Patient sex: M
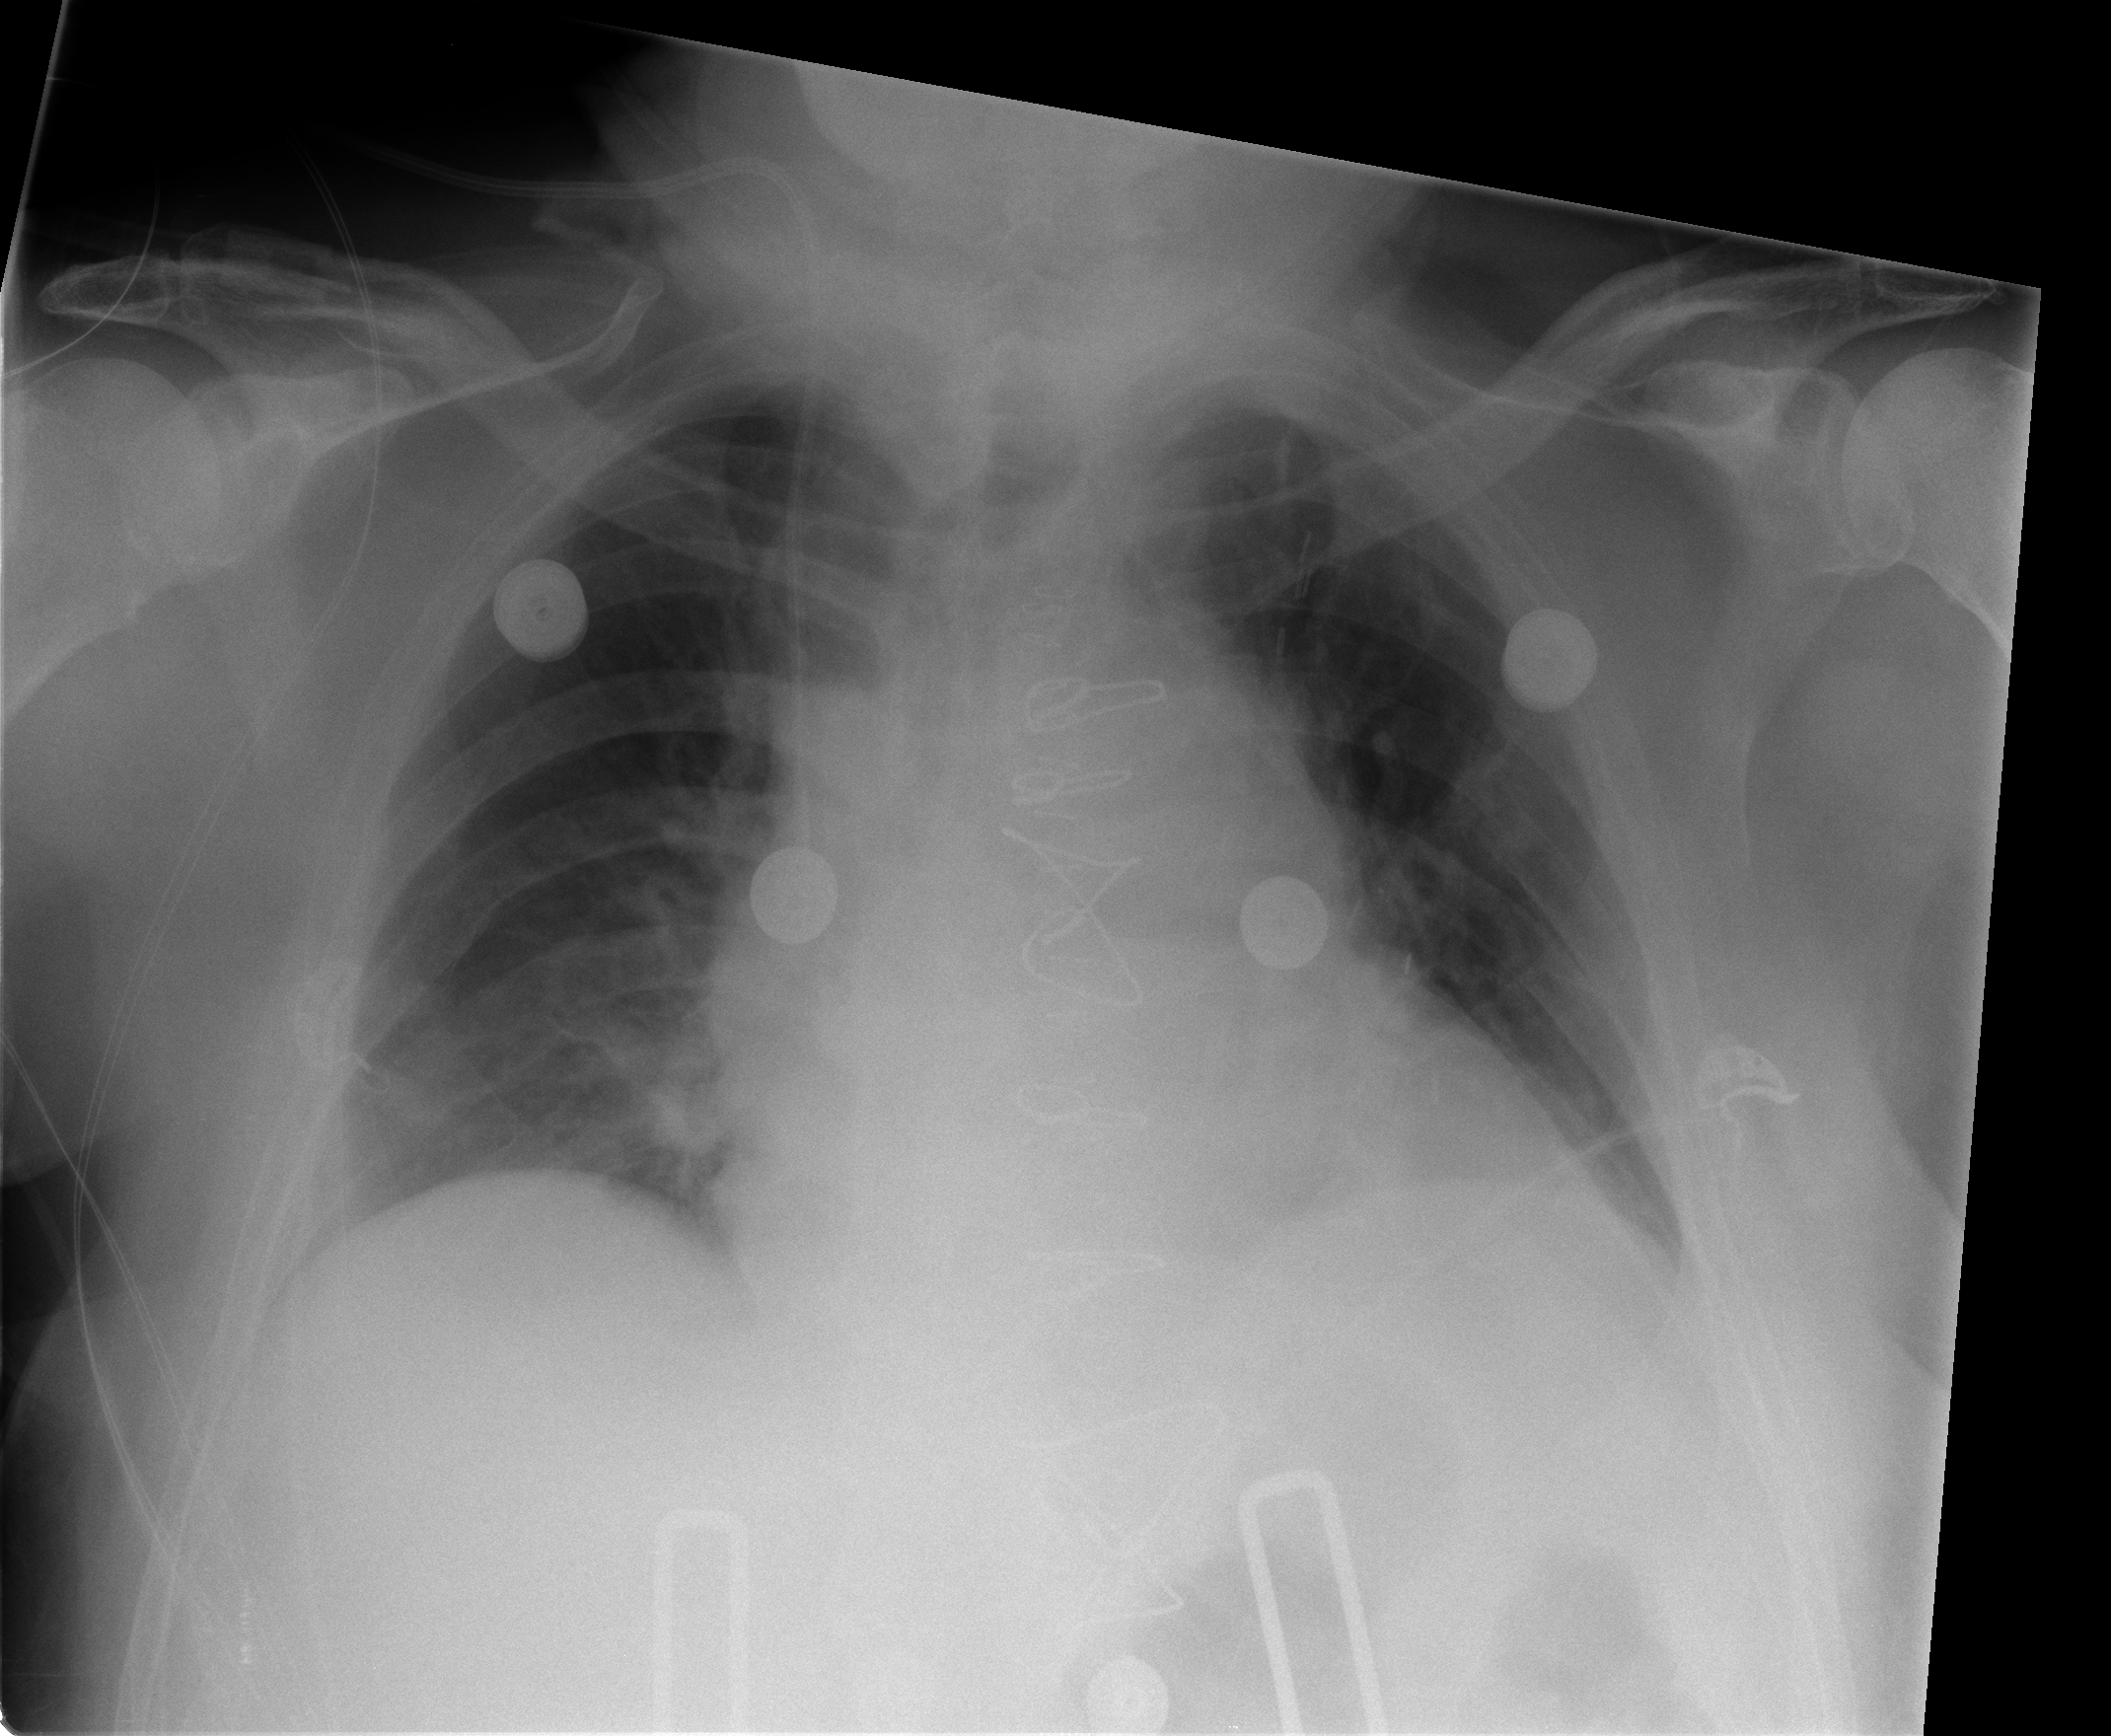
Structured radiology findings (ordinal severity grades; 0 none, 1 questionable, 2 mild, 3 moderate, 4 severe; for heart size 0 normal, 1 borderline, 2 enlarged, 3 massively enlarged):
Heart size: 2
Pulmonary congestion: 2
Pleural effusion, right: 1
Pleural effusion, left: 1
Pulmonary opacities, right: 0
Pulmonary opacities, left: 0
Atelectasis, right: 2
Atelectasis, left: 2